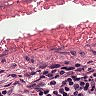
Metastatic tissue present: no